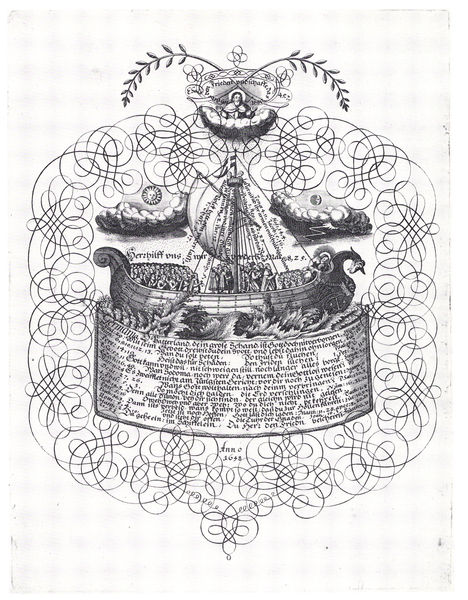
Titel: Germania O Vatterland
Künstler: Adam Fabritius
Institution: (Seriendruck)
Schlagwörter: dunkel, gott, mann, meer, wasser, wolken, menschen, see, grau, hell, schmuck, symbol, zeichnung, muster, ornament, wind, zweige, sonne, zart, boot, boote, kreis, engel, ranken, schwung, schiff, schiffe, schrift, segel, wellen, papier, mast, segelschiff, grafik, graphik, linien, sturm, stürmisch, inschrift, verzierung, palmwedel, taue, mond, ringe, linie, zweig, druck, stich, gefahr, illustration, text, strich, buchseite, wappen, palmzweig, schnörkel, nimbus, christus, blitz, kommentar, filigran, personifizierung, blase, pusten, besatzung, kalligraphie, wörter, arche, geteilt, gebläht, anno, galere, schiff ornament kupferstich gott, sonne mond sterne, wasser meer schrift, rufer, ftext